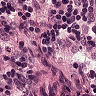
Metastatic tissue present: yes